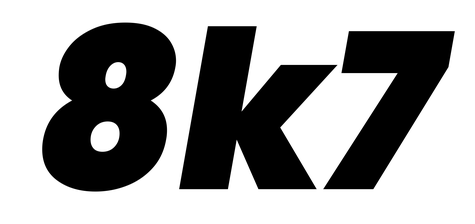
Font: Poppins-BlackItalic